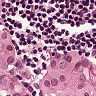
Metastatic tissue present: yes